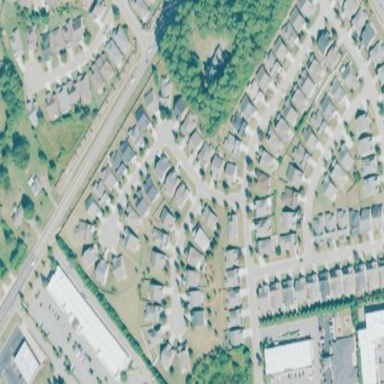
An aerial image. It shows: Residential area within neighborhood.